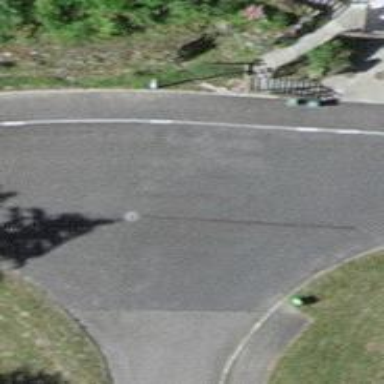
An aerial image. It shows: Unmarked crossing on the road.